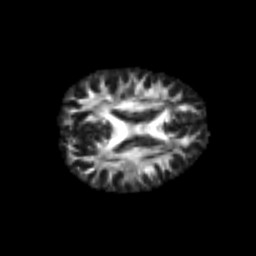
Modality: FA
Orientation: axial
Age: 25
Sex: male
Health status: healthy